Question: Have a couple of questions regarding the latest version (2.2.1.4) of ninject.
Was trying to Bind a Linq2sql 'DataContext' to a concrete implementation 'InRequestScope' (in a class library project)
'''
Bind<DataContext>().To<MoneywatchDataContext>()
'''
but could not find 'InRequestScope' method

ended up doing this,
'''
Bind<DataContext>().To<MoneywatchDataContext>().InScope(ctx => HttpContext.Current)
'''
Just wanted to find out if:
1. If this will behave exactly like the InRequestScope Method.
2. That it will gurantee that when my HTTContext.Current is GC'ed the underlying DataCotext will be disposed as well.
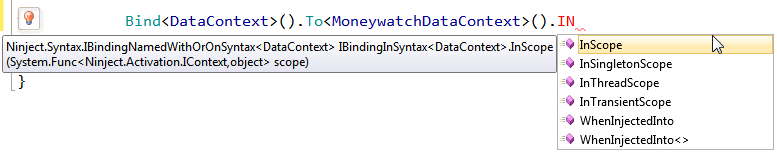
Answer: Most likely you reference a no web version of Ninject. Replace it with the normal version and you will have the InRequestScope extension method.